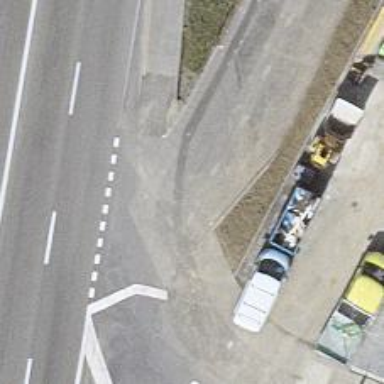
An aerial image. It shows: Asphalt footpath with unmarked crossing.